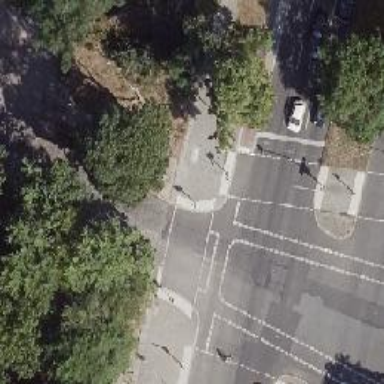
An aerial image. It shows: Road crossing with traffic signals.